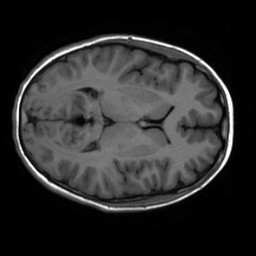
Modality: inplaneT1
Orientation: axial
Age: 17
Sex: female
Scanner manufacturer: ge
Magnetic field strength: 3 T
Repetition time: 2.499 s
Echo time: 0.02513 s